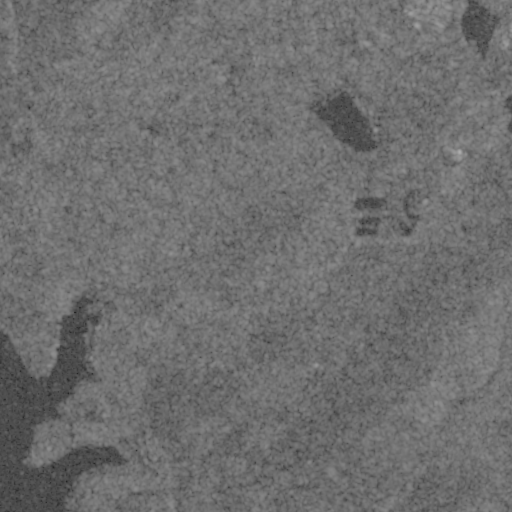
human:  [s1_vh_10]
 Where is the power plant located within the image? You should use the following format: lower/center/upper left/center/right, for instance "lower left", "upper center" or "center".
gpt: The power plant is located in the upper right of the image.
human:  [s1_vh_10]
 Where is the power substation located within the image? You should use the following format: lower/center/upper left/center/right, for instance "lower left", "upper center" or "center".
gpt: The power substation is located in the upper right of the image.
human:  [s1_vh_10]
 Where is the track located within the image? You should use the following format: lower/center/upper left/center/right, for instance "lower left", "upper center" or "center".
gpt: There is no track in the image.

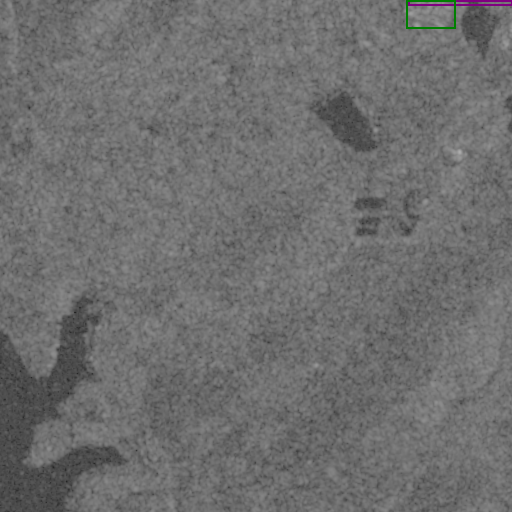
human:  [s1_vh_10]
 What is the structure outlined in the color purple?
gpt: The structure outlined in purple is a power plant.
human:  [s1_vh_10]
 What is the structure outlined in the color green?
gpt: The structure outlined in green is a power substation.
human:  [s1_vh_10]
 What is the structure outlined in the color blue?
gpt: There is no blue outline.